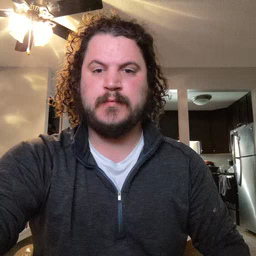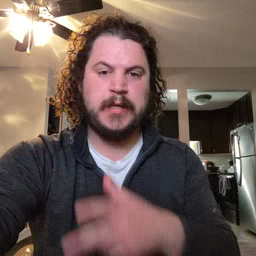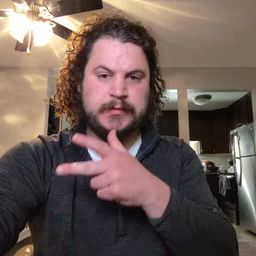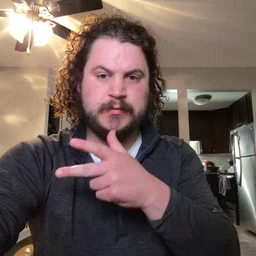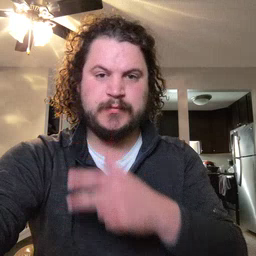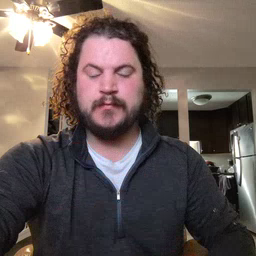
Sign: hen